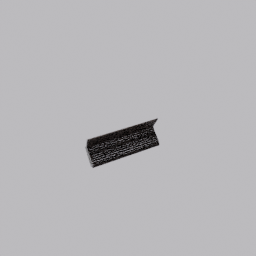
Label: furniture